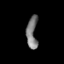
Tissue: prostate
Cell type: T cells
Senescence score: 0.8743
Nuclear area (px): 334
Mean DAPI intensity: 122.892